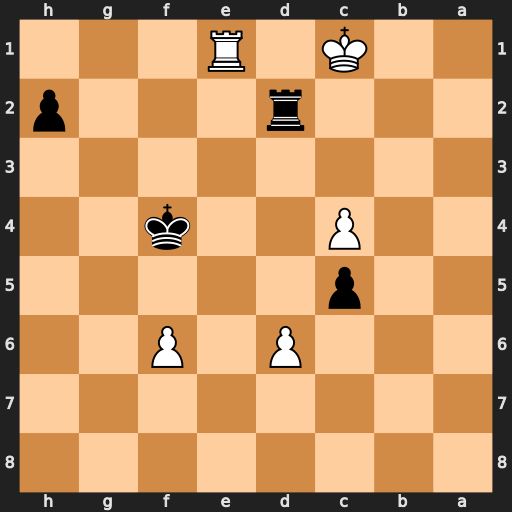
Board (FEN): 8/8/3P1P2/2p5/2P2k2/8/3r3p/2K1R3
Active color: b
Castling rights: -
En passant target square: -
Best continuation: Rxd6 f7 Rd8